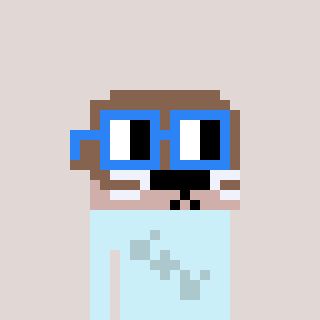
a pixel art character with square blue glasses, a otter-shaped head and a cold-colored body on a warm background